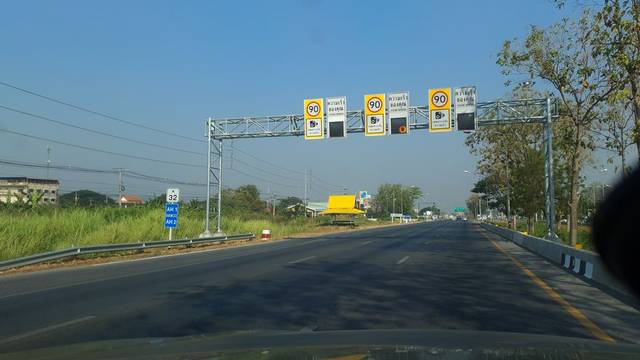
Region: Thailand
Coordinates: 14.847, 100.445